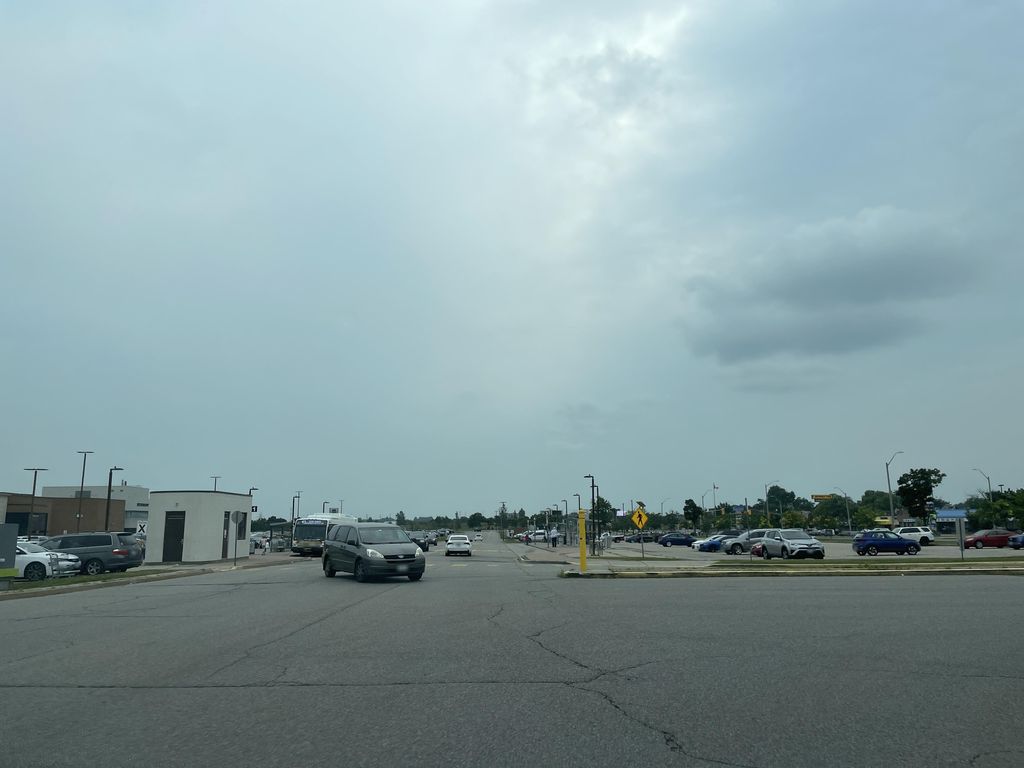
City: hamilton